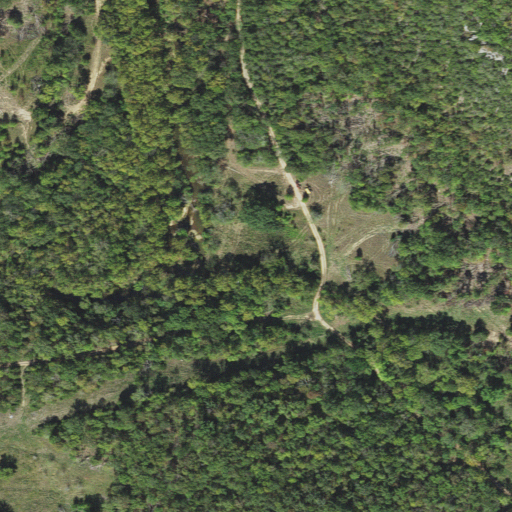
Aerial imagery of valley in Arkansas named Halsey Hollow containing deciduous forest, mixed forest, pasture, and evergreen forest